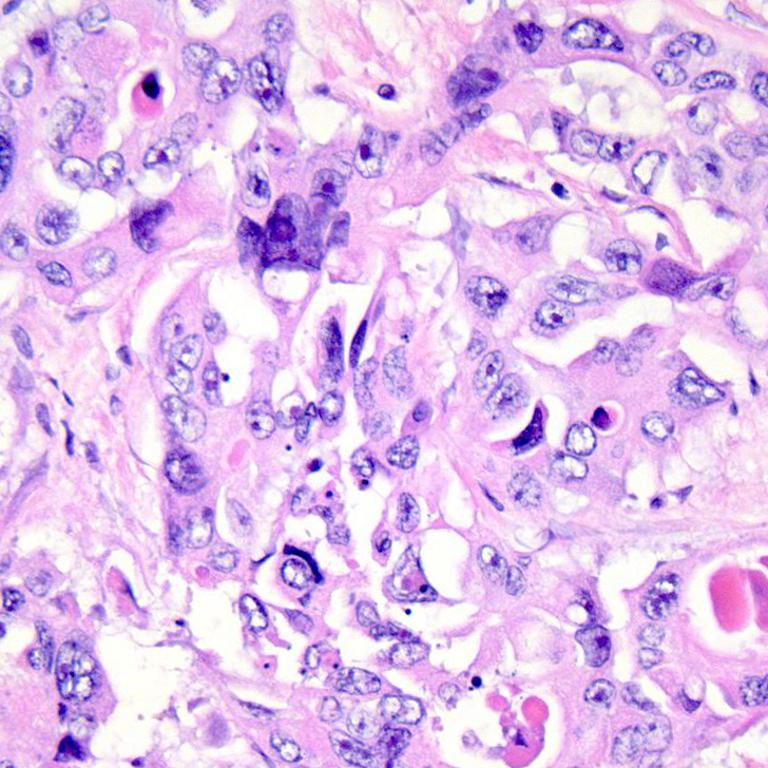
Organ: colon
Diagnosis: adenocarcinomas